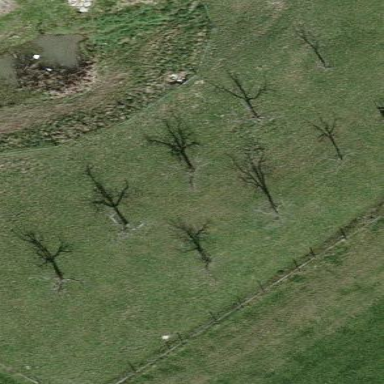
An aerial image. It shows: Orchard.